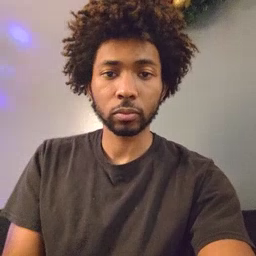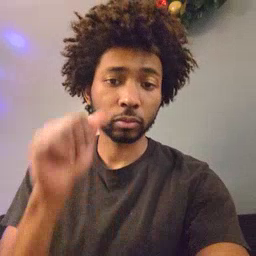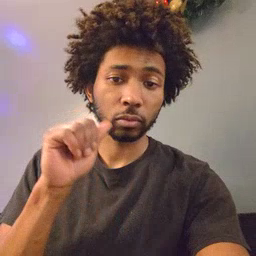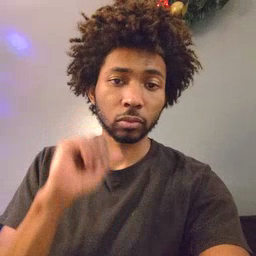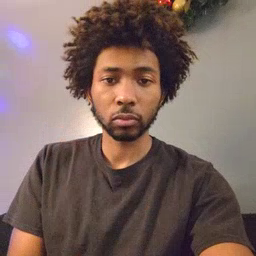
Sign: aunt